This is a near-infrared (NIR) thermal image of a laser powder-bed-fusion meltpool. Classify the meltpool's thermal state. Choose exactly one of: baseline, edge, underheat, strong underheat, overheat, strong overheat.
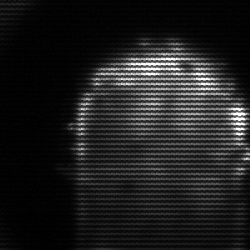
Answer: baseline